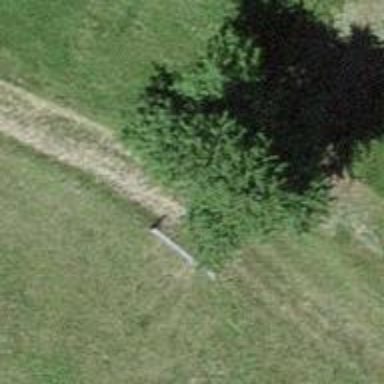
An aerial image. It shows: Swing gate barrier.